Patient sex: M
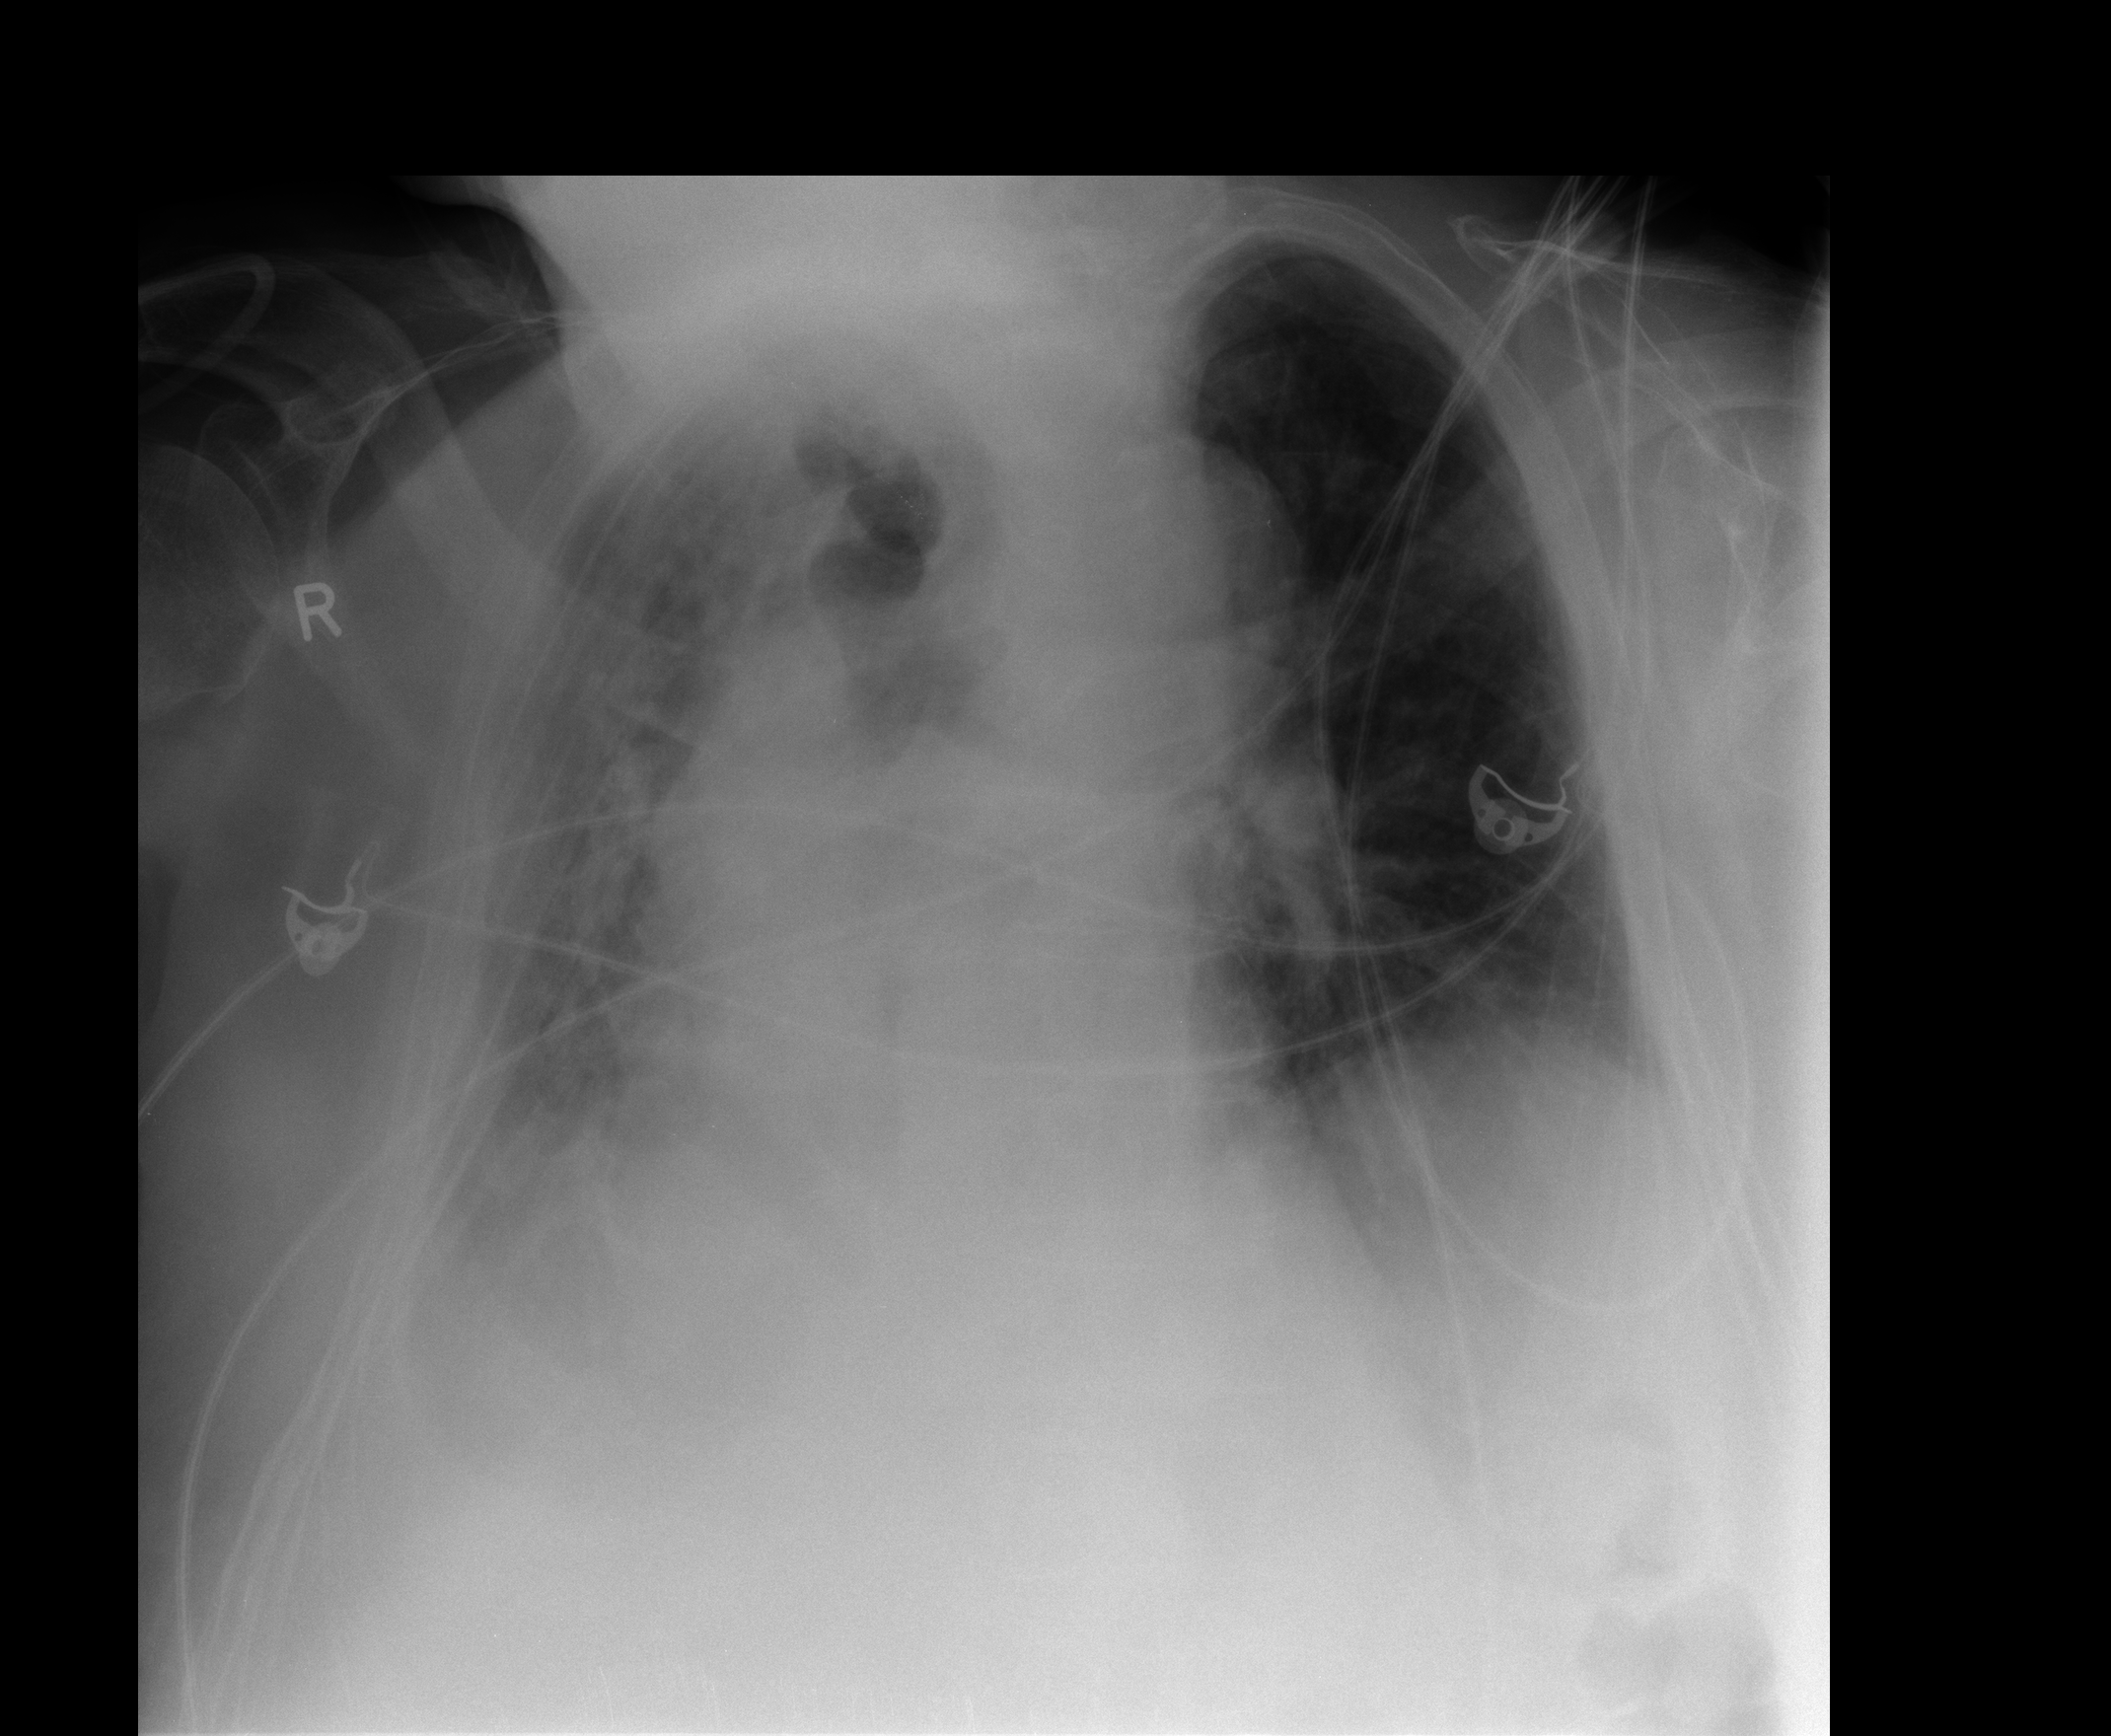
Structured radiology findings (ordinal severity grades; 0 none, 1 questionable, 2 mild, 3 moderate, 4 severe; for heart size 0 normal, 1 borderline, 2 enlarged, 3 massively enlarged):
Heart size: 2
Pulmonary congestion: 1
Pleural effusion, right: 2
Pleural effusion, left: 0
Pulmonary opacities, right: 1
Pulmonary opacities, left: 0
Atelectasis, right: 2
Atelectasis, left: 2